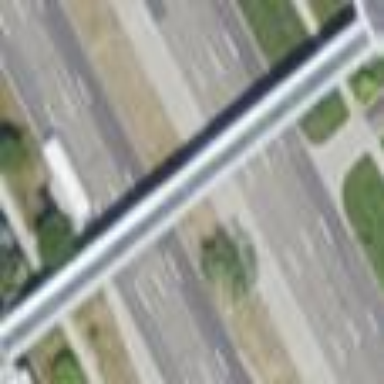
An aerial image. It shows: Bridge.